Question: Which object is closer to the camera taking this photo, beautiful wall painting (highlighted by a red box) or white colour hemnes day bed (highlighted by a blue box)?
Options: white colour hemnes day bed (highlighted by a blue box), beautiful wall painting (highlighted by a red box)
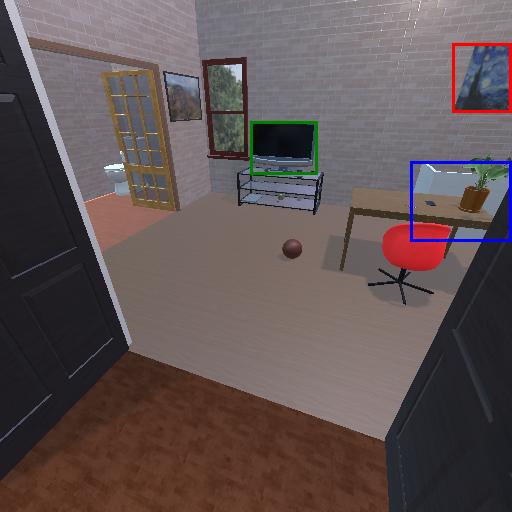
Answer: white colour hemnes day bed (highlighted by a blue box)